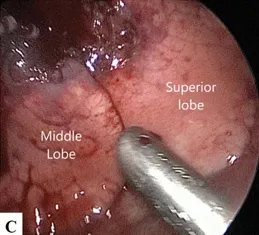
C
) The middle and superior lobes, even if compressed and with atelectasis areas, appear macroscopically unaffected.
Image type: medical_photograph (other_medical_photograph)